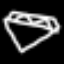
Label: diamond